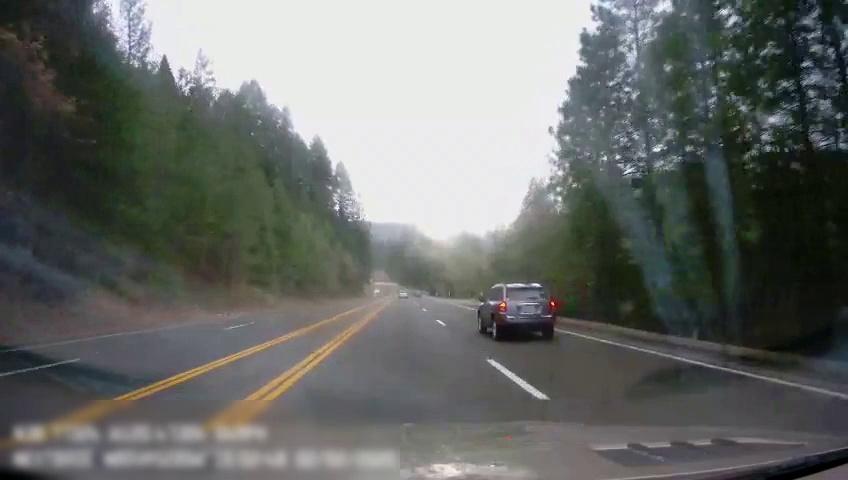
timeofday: Day
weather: Cloudy
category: Drivable Space
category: Vehicles | Car
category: Vehicles | Car
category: Lanes | Alternate Lane
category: Lanes | Alternate Lane
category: Lanes | Alternate Lane
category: Lanes | Current Lane
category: Lanes | Current Lane
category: Lanes | Alternate Lane